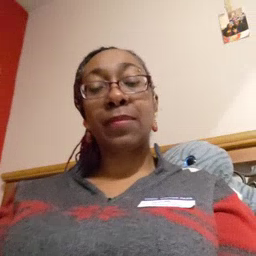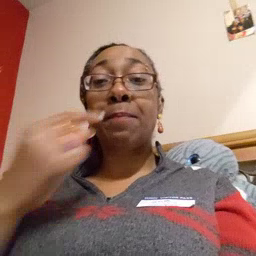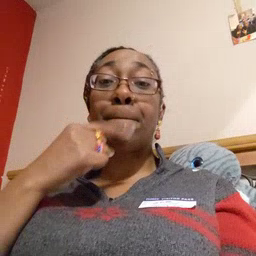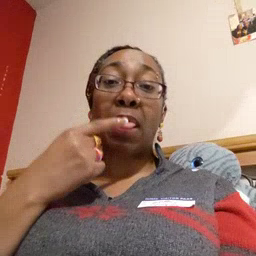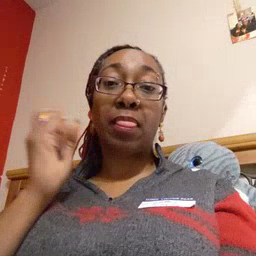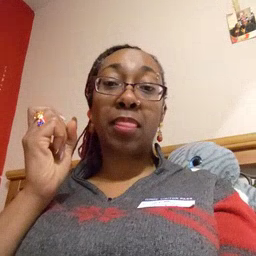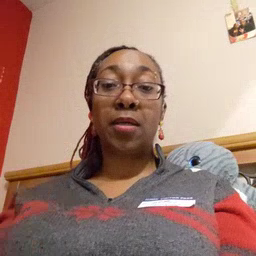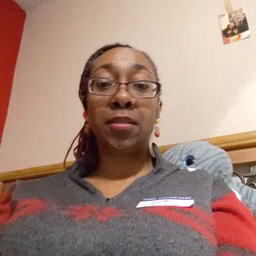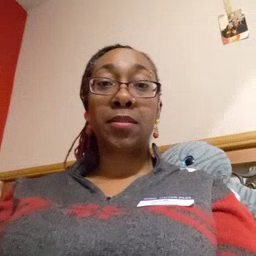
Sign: mouth